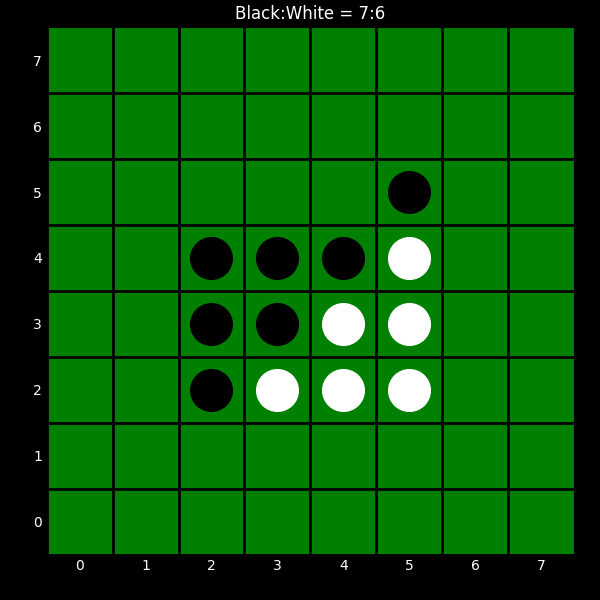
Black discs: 7
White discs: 6